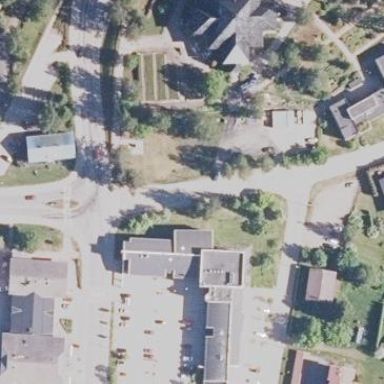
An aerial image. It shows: Town hall building designated for town events.